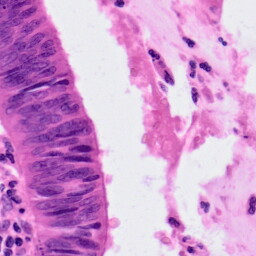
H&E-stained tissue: Colon